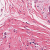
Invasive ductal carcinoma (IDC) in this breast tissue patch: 0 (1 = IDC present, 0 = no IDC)